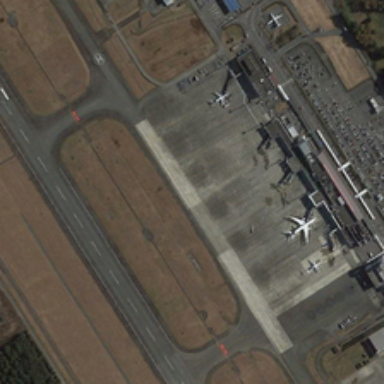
The airport has two runways .